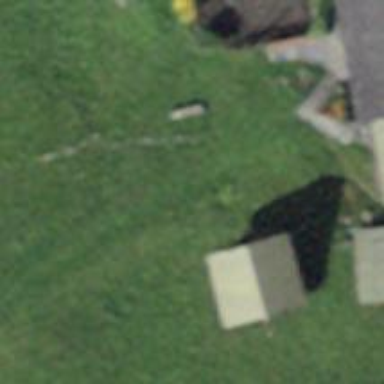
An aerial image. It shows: Isolated dwelling in remote location.